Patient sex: F
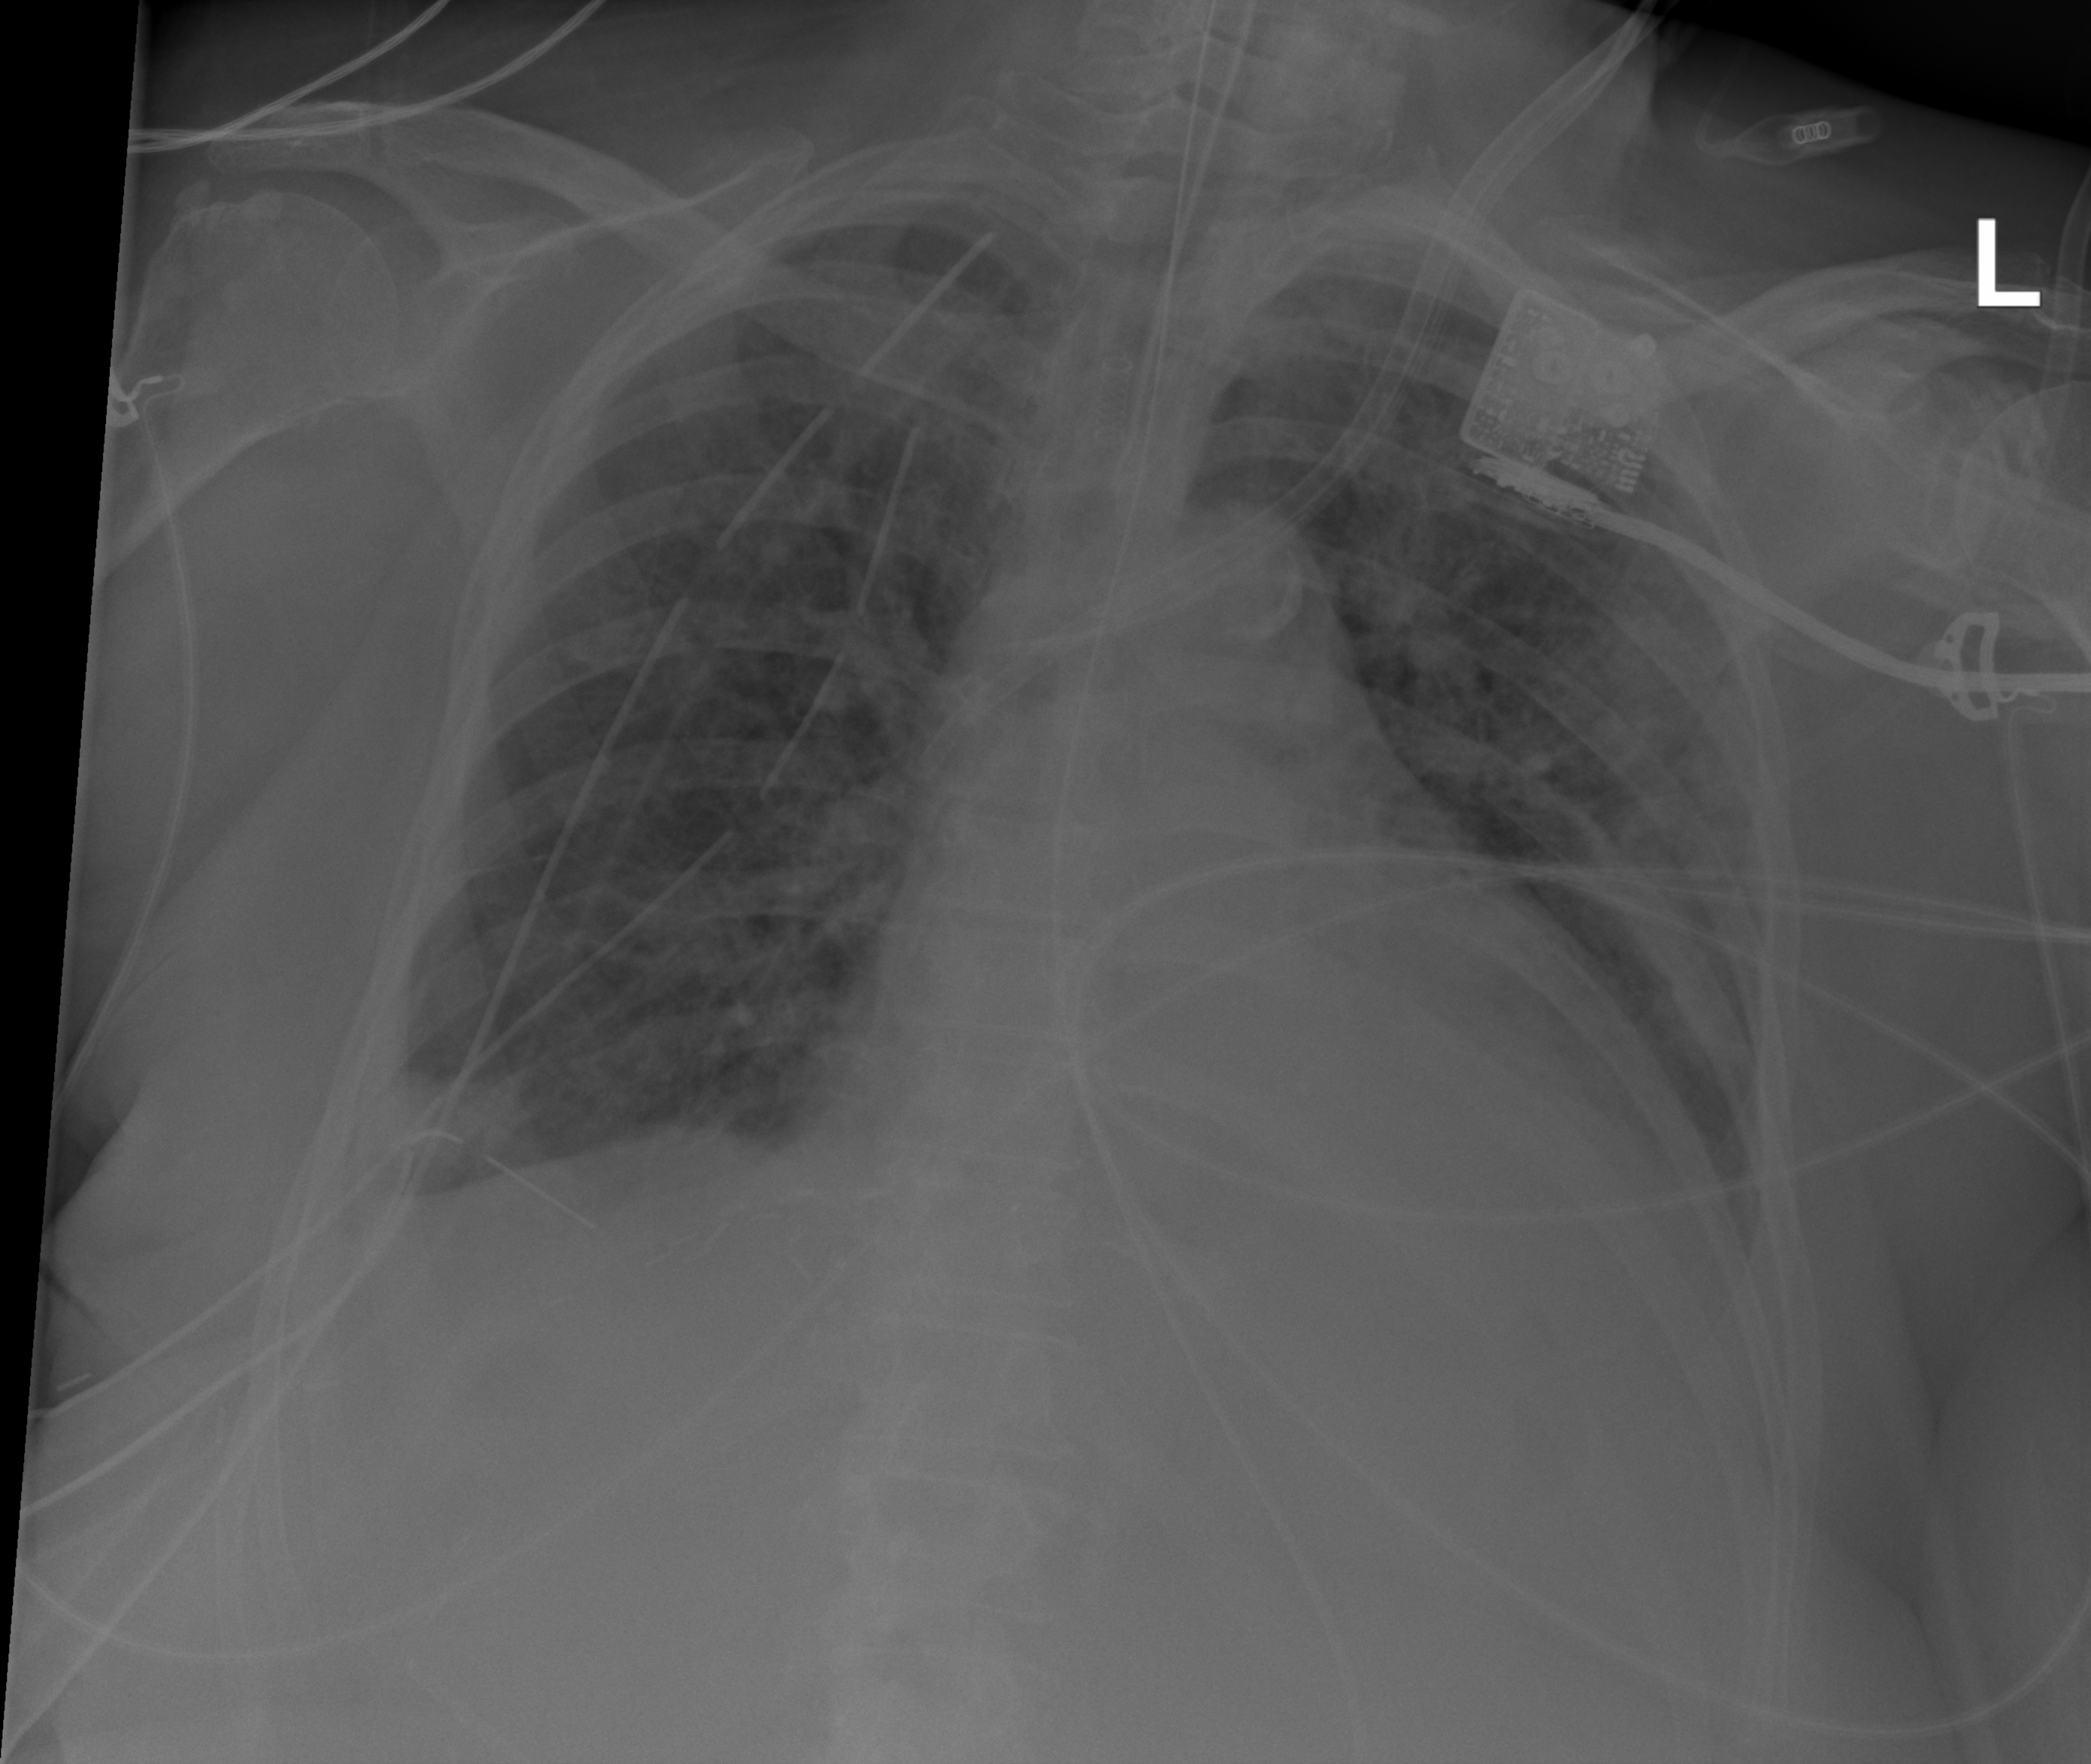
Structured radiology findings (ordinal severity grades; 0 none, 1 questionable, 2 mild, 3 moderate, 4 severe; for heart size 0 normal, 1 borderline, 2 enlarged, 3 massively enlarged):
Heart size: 2
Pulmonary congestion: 2
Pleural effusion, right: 2
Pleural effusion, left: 1
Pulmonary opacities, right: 2
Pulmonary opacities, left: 2
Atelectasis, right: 2
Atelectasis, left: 2